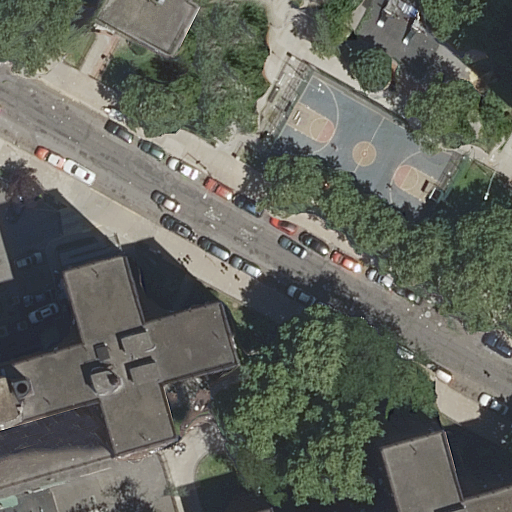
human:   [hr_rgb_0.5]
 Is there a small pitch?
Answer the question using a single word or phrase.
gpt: no

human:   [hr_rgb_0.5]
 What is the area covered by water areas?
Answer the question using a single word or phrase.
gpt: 0m2

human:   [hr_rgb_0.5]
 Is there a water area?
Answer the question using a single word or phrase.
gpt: no

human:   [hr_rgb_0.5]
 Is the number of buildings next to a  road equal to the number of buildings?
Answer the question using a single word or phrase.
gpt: yes

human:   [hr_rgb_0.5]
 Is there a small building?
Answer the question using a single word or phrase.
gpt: yes

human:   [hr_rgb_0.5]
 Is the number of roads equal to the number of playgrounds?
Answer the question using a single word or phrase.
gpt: no

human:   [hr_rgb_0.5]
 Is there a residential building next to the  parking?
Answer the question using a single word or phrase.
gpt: yes

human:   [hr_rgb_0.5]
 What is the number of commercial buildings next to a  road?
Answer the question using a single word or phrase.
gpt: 0

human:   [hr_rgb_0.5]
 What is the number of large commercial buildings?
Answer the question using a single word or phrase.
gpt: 0

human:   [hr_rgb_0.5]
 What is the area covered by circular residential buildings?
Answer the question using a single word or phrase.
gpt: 0m2

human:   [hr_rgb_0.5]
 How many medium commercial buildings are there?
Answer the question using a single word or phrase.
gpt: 0

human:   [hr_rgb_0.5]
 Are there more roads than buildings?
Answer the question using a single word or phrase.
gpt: yes

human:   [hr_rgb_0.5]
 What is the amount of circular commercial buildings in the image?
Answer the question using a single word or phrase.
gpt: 0

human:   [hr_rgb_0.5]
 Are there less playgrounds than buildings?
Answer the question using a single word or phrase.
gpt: yes

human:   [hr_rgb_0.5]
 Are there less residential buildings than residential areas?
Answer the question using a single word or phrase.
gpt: no

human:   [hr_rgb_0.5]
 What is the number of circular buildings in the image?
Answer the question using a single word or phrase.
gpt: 0

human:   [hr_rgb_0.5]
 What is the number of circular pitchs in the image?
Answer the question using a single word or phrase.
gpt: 0

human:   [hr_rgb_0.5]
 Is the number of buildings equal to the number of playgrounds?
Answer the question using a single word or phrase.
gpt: no

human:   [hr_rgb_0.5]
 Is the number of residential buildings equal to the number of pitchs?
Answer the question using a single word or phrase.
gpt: no

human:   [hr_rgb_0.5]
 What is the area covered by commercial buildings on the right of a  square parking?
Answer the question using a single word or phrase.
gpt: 0m2

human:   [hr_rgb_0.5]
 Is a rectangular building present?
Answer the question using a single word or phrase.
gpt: yes

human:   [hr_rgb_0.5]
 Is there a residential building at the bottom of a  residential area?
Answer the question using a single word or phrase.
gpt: yes

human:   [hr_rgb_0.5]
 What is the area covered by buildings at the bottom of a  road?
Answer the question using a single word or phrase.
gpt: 983m2

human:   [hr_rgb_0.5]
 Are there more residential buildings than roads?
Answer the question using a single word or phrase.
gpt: no

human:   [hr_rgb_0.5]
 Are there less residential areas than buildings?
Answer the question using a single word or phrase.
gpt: yes

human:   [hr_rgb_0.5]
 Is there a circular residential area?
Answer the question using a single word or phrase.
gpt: no

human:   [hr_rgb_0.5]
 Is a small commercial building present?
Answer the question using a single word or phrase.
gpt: no

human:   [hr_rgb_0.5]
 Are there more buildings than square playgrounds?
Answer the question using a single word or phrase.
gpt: yes

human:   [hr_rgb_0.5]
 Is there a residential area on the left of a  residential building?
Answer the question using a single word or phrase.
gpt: yes

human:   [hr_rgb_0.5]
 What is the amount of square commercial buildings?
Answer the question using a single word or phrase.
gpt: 0

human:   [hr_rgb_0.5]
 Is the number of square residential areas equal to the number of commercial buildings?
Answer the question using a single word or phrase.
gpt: yes

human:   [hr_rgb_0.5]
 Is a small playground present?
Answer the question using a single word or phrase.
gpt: no

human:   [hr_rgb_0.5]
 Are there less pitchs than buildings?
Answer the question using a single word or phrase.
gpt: yes

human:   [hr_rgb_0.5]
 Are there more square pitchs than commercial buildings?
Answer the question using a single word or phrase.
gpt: no

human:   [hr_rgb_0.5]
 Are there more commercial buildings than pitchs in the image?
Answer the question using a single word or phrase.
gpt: no

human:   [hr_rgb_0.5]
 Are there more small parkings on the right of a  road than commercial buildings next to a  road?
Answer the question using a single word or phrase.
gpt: no